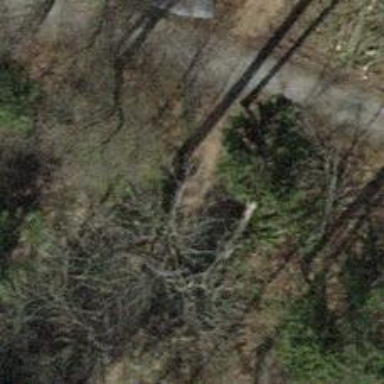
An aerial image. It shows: Footway along the road.